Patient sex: F
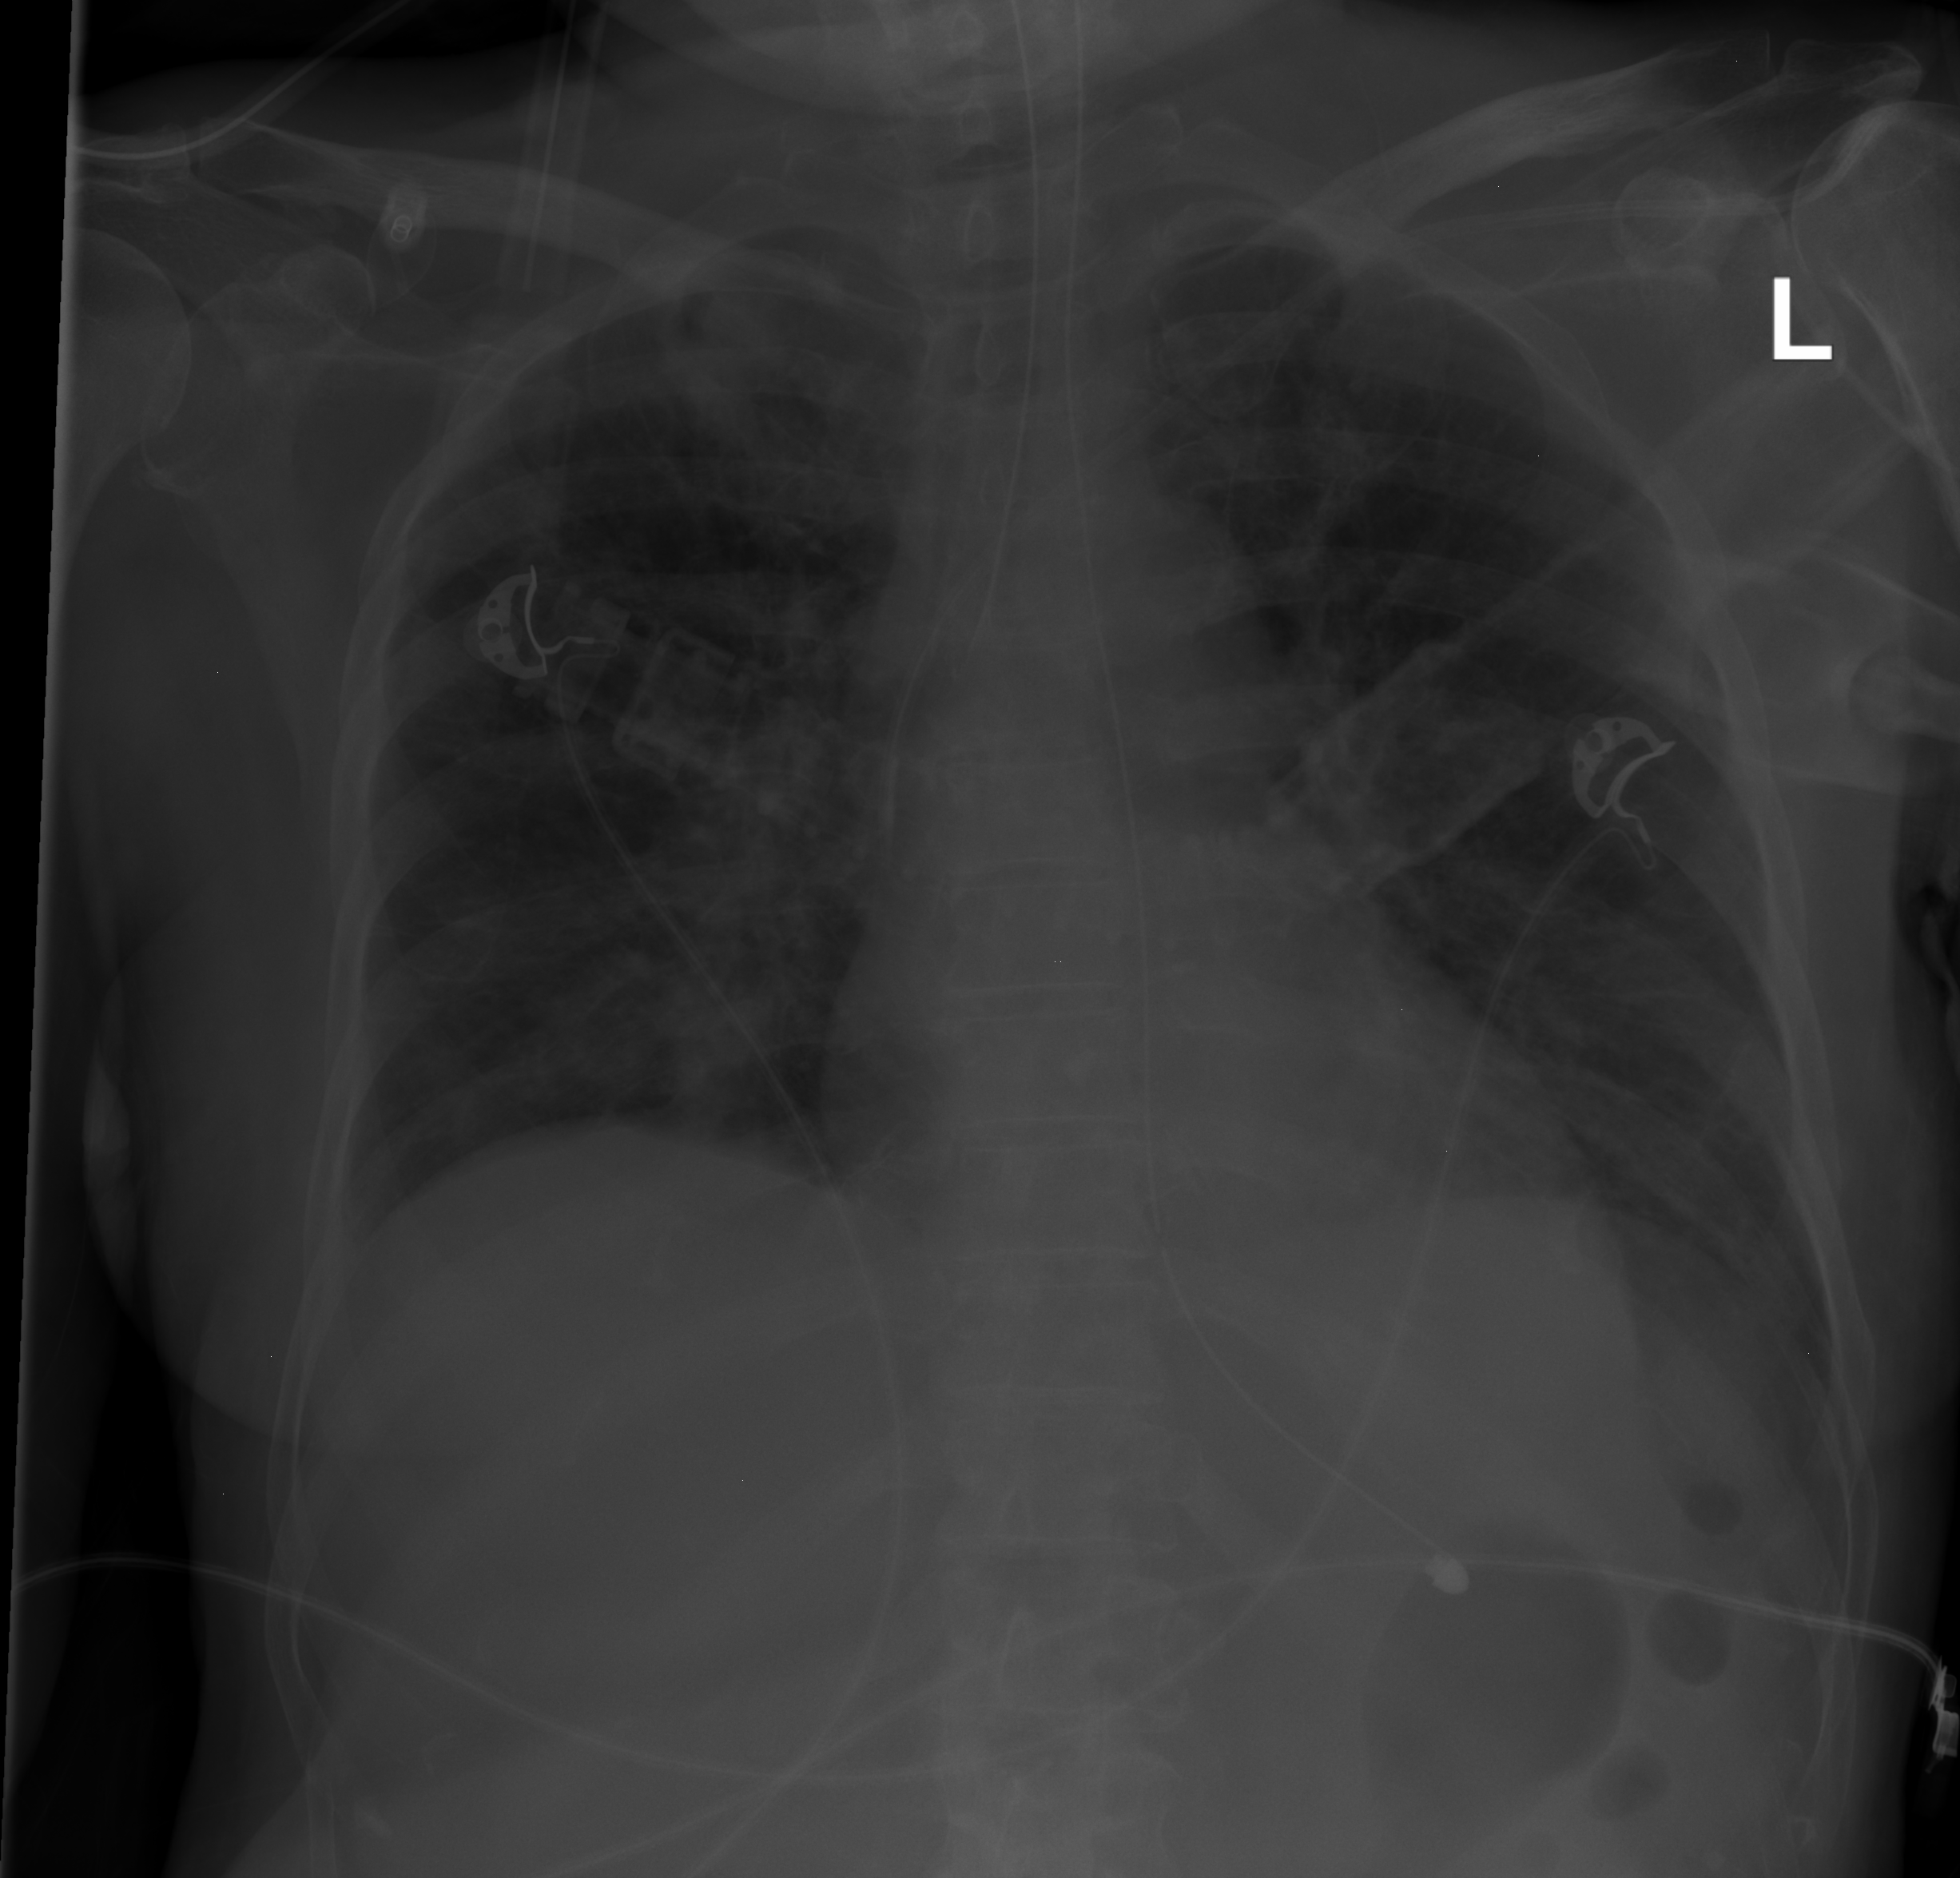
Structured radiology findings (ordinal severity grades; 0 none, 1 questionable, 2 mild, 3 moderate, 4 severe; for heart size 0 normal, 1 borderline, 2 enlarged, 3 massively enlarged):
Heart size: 0
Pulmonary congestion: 1
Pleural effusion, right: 1
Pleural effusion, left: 1
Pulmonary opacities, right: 1
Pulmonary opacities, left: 1
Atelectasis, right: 1
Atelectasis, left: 1